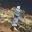
Label: 1